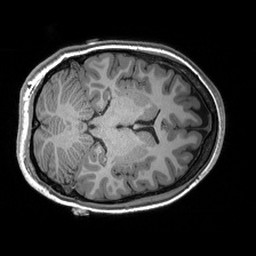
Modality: T1w
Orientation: axial
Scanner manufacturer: siemens
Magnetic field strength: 3 T
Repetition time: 2.53 s
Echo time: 0.00288 s